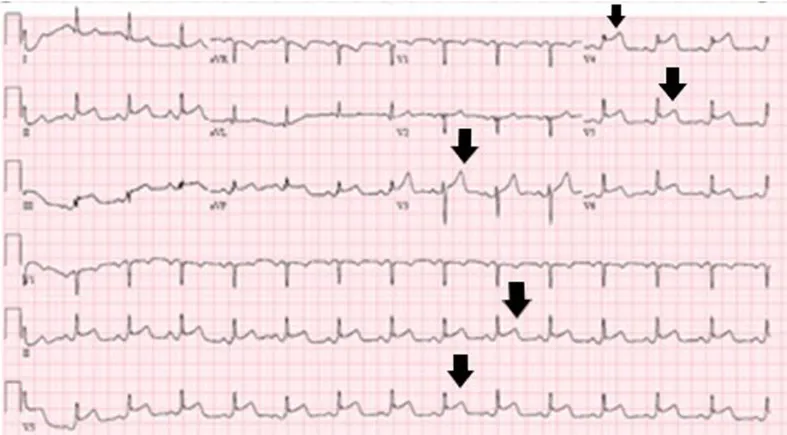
ECG with ST elevation myocardial infarction (STEMI) in the inferolateral leads (black arrows).
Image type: electrography (ekg)